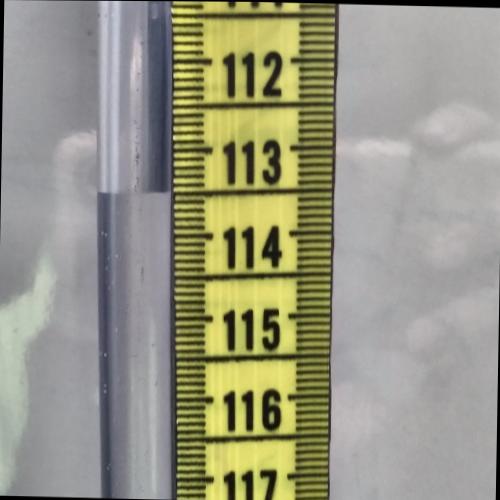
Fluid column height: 113.5 cm